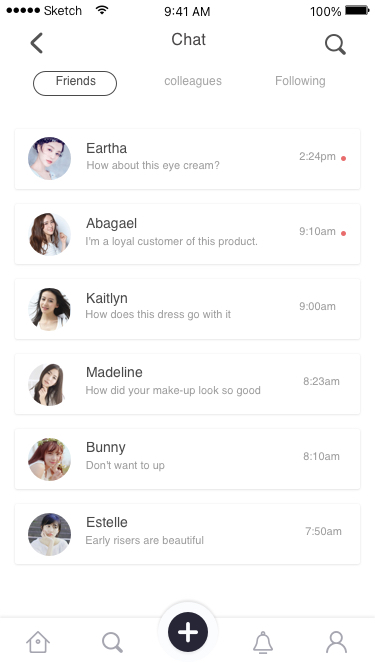
Text in this UI design:
Chat
2:24pm
How about this eye cream?
Eartha
Abagael
I'm a loyal customer of this product.
9:10am
Kaitlyn
How does this dress go with it
9:00am
Madeline
How did your make-up look so good
8:23am
Bunny
Don't want to up
8:10am
Estelle
Early risers are beautiful
7:50am
Friends
colleagues
Following